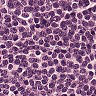
Metastatic tissue present: no